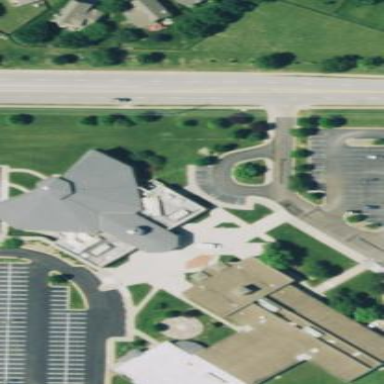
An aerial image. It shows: Beautiful church building.